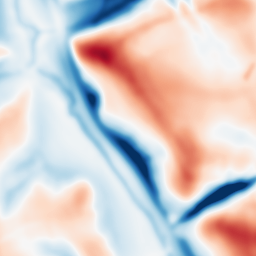
Category: multiscale
Decomposition family: dog
Decomposition parameters: sigma_low: 3
sigma_high: 20
Upsampling method: edge_directed
Upsampling parameters: scale: 2
Upsampling scale: 2